Question: Whenever I try to use a UIPopoverController on iOS7 my app crashes. As far as I know, this is a recent issue and only occurs when built in Xcode 6. I don't have an iOS 7 iPad for testing but I have received info from Crashlytics that someone is experiencing this crash. It also crashes in the 7.1 simulator.
Any help, greatly appreciated.
Cheers
My code that crashes, within 'prepareForSegue:':
'''
if ([[segue identifier] isEqualToString:iPadiOS7ColorPickerSegue])
{
FCColorPickerViewController *colorPickerVC = [segue destinationViewController];
colorPickerVC.delegate = self;
colorPickerVC.isPopover = YES;
self.popVC = [(UIStoryboardPopoverSegue *)segue popoverController]; // <-- This line
}
'''
The error, note the even though it is set as a Popover in the storyboard.
'''
*** Terminating app due to uncaught exception 'NSInvalidArgumentException',
reason: '-[UIStoryboardPushSegue popoverController]: unrecognized selector sent to instance 0x7a1dd9a0'
'''

I have the view controllers set up in a unified storyboard. This code was working, however after my latest update using Xcode 6 I started receiving crash reports for this error.
It appears that my segue selection is not being respected as it seems to call UIStoryBoardPushSegue.
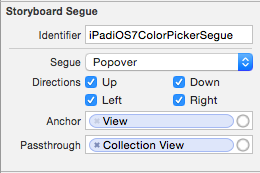
Answer: Instead of calling a segue, I ended up assigning the laid out view controller I was trying to present as a popover, a Storyboard Identifier. I could then use this as the contentViewController for a popoverController. (I would not have access to '[segue destinationViewController]', as I am no longer displaying it as a segue)
The Push segue on iPhone, iOS7 seems unaffected so I have left it unchanged.
I had to make the '(UIPopoverController*) popVC' property strong so as it retains a reference, then I free it when it is dismissed.
Below is the code I use to check for iOS version and device and where the segues where called from.
'''
if ([NSProcessInfo instancesRespondToSelector:@selector(isOperatingSystemAtLeastVersion:)]) {
// conditionally check for any version >= iOS 8 using 'isOperatingSystemAtLeastVersion'
if ([[UIDevice currentDevice] userInterfaceIdiom] == UIUserInterfaceIdiomPad) {
[self performSegueWithIdentifier:kiPadiOS8ColorPickerSegueID sender:nil];
} else {
[self performSegueWithIdentifier:kiPhoneiOS8ColorPickerSegueID sender:nil];
}
} else {
// we're on iOS 7 or below
if ([[UIDevice currentDevice] userInterfaceIdiom] == UIUserInterfaceIdiomPad) {
//[self performSegueWithIdentifier:kiPadiOS7ColorPickerSegueID sender:nil];
FCColorPickerViewController *colorPickerVC = [[UIStoryboard storyboardWithName:@"Main" bundle:nil]instantiateViewControllerWithIdentifier:@"ColorPickerPopover"];// = [ destinationViewController];
colorPickerVC.delegate = self;
colorPickerVC.isPopover = YES;
self.popVC = [[UIPopoverController alloc] initWithContentViewController:colorPickerVC];
[self.popVC presentPopoverFromRect:CGRectMake(0, CGRectGetHeight(self.view.frame) - 50, CGRectGetWidth(self.view.frame), 50) inView:self.view permittedArrowDirections:UIPopoverArrowDirectionAny animated:YES];
} else { // iPhone, iOS 7
[self performSegueWithIdentifier:kiPhoneiOS7ColorPickerSegueID sender:nil];
}
}
'''